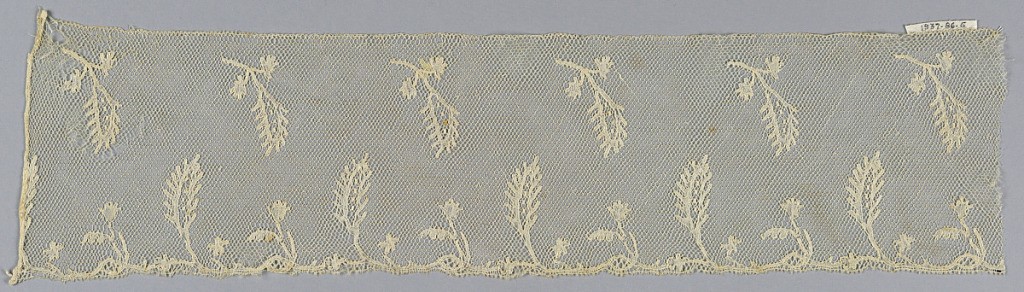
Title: Edging
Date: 19th century
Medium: linen Technique: bobbin lace made in Lille style with heavy outlining thread
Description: Lille style lace edging has a lower border with alternating leaf and floral spray pattern. Pendant leaves in upper section.